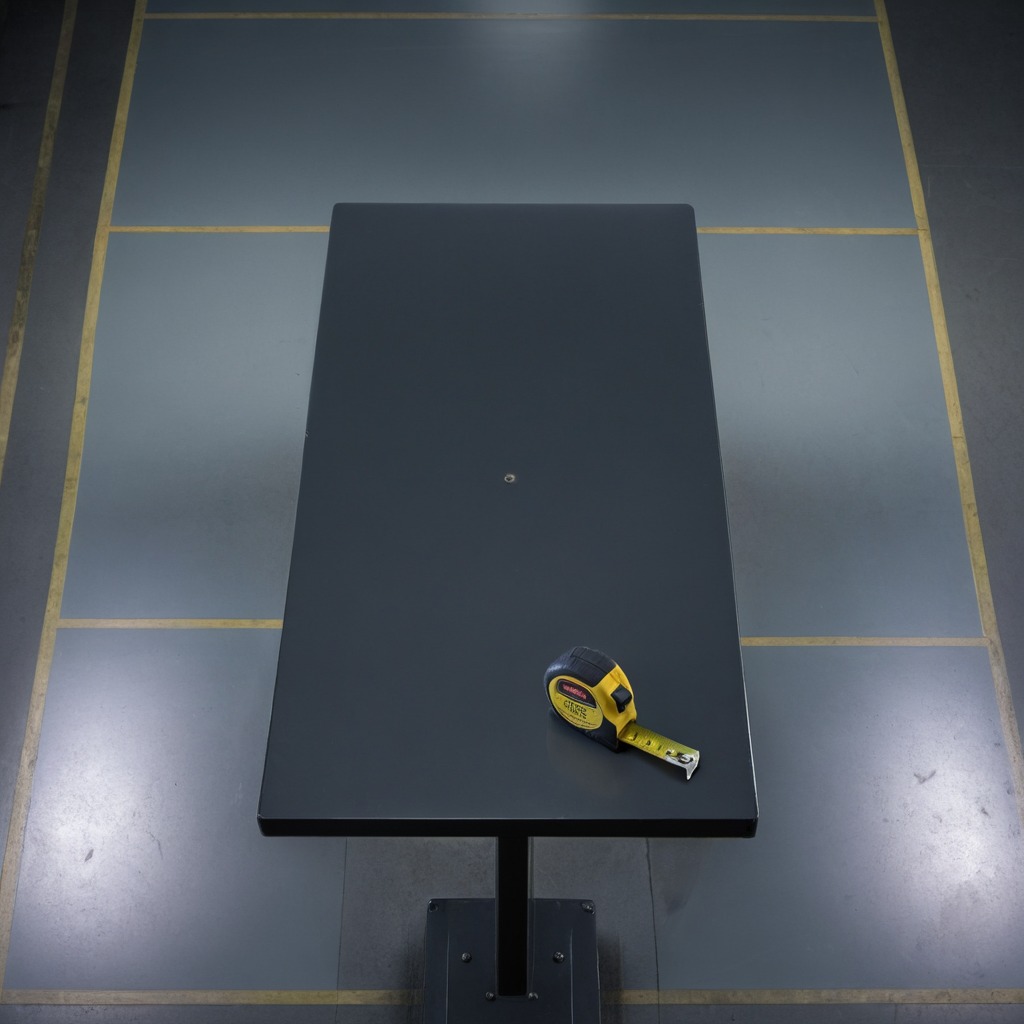
A measuring tape is lying on the tabletop.